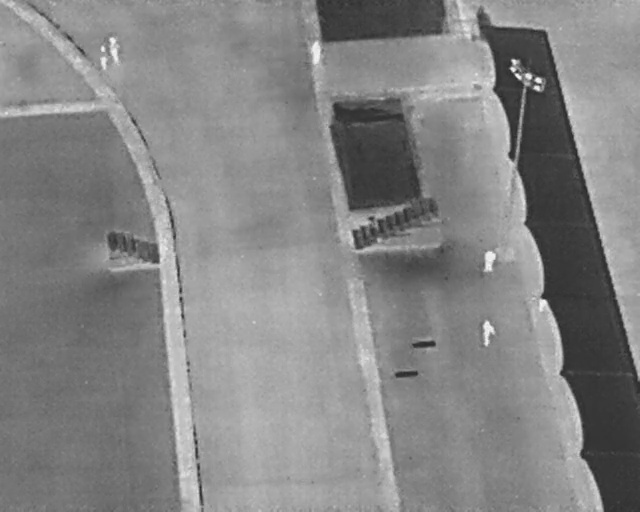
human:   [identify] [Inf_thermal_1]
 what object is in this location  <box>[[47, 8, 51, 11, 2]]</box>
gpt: <ref>1 medium person at the top</ref>